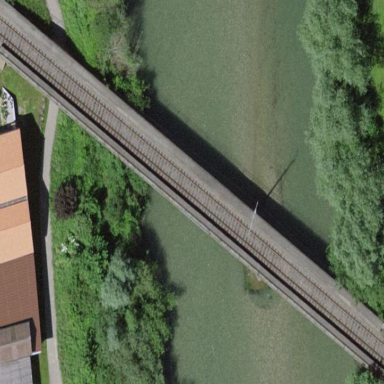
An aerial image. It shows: There is man-made bridge in the image.